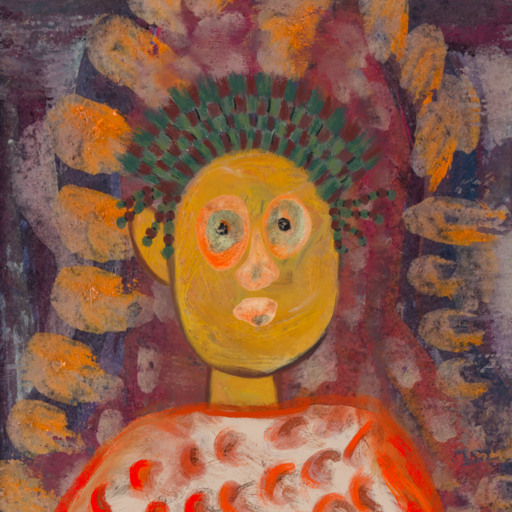
Background: Doll, Head And Neck Front: After_Raid, Face Front: Childish, Bust: Rupkatha, Hair Front: Blank, Head Accessory: After_Raid_Crown, Second Necklace: Blank, Necklace: Blank, Baby: Blank